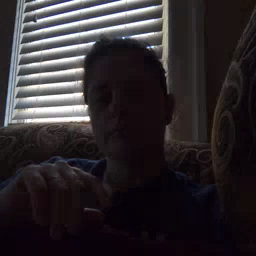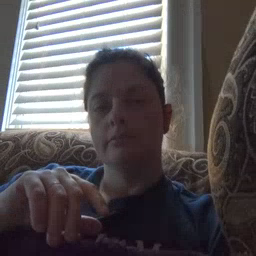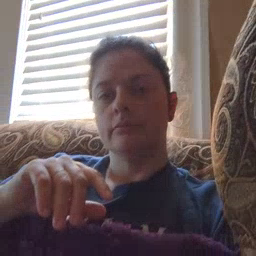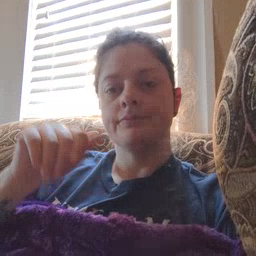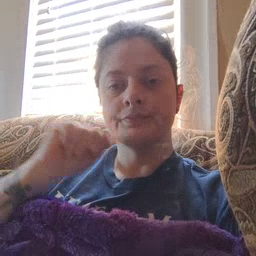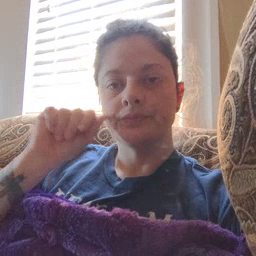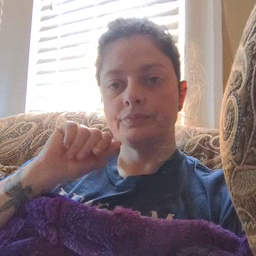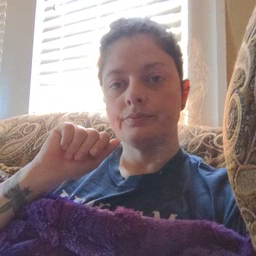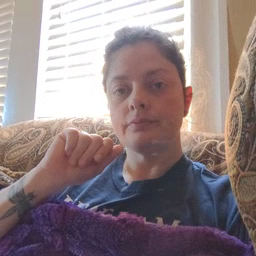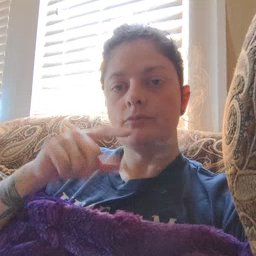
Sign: aunt